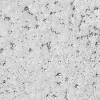
Atmospheric dust classification: not_dusty